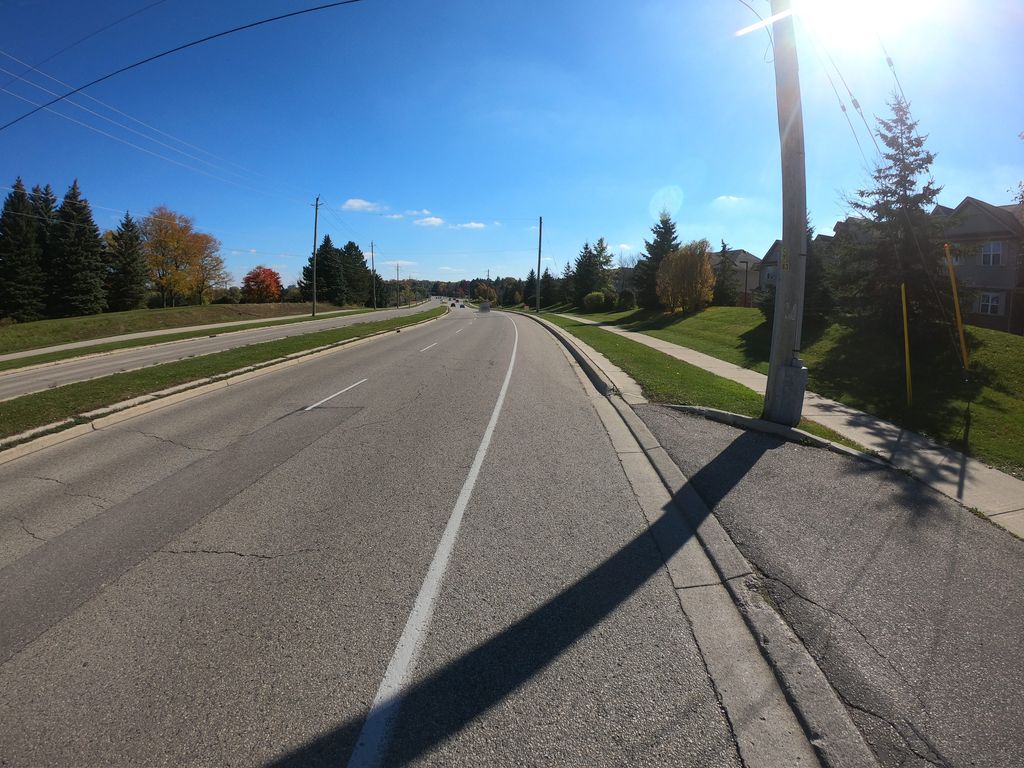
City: kitchener-waterloo